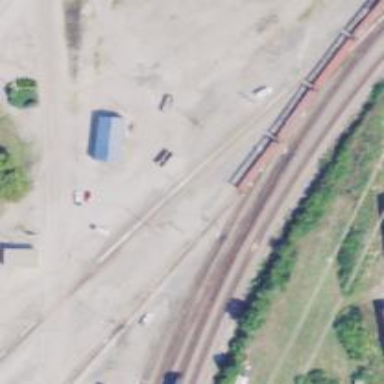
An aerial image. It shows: Railway yard used for servicing trains.